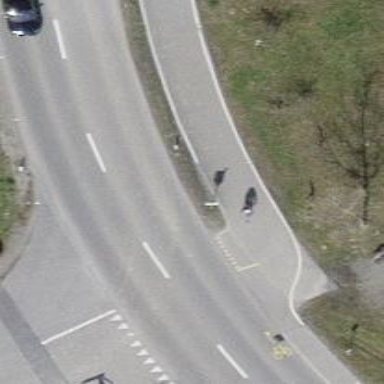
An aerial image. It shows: Tertiary road with separate asphalt sidewalks and cycleway.